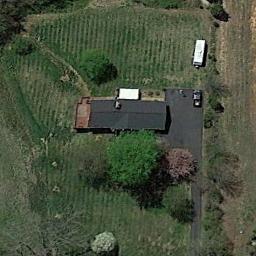
Label: residential